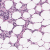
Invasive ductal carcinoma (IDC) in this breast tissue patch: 0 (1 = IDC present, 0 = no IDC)